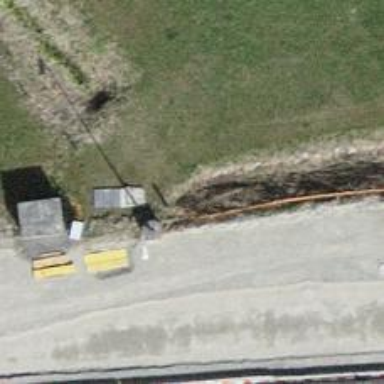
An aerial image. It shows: Culvert tunnel passing through ditch.